Question: For my project I have added following line of code in
Whenever I add this code, am getting following error,
**Fatal error: Uncaught exception 'Zend_View_Exception' with message 'script 'layout.phtml' not found in path
Bellow is the structure of my project
**
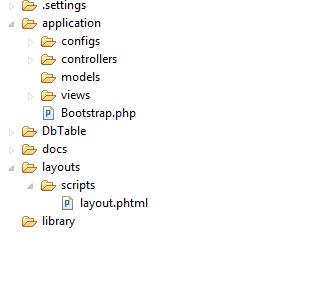
Answer: The Folder for the layout must be located in "application".
'''
/application/layouts/scripts/layout.phtml
'''